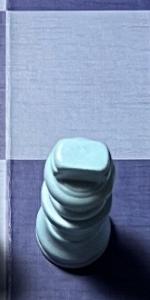
Label: King_White